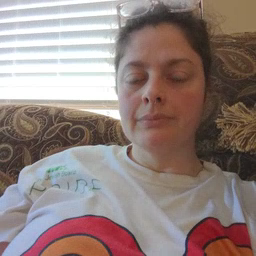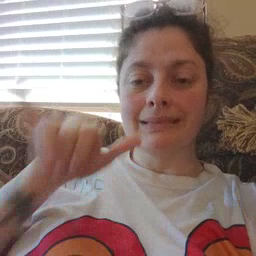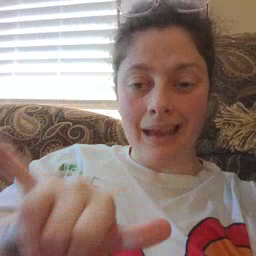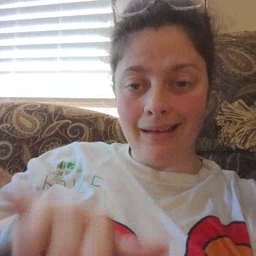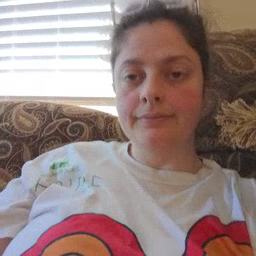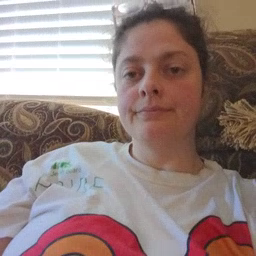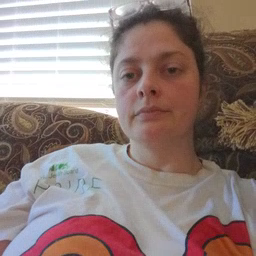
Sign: stay